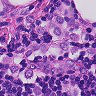
Metastatic tissue present: yes